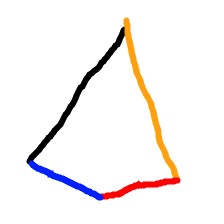
Shape: kite